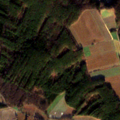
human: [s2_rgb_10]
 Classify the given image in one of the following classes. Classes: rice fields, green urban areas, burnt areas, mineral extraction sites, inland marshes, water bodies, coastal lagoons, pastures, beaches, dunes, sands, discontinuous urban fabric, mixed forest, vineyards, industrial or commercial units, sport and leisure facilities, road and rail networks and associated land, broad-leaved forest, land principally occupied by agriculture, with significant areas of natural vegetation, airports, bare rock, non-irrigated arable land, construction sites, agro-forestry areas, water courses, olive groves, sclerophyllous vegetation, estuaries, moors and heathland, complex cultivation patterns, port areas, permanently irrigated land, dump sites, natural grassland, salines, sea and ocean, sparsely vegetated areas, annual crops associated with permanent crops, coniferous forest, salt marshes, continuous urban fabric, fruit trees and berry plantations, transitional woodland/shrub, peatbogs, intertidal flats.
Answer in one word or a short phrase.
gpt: non-irrigated arable land, broad-leaved forest, mixed forest